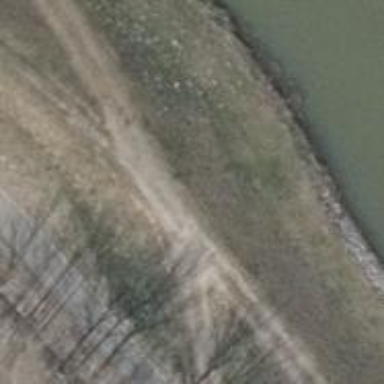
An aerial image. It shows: Embankment created as man-made structure.